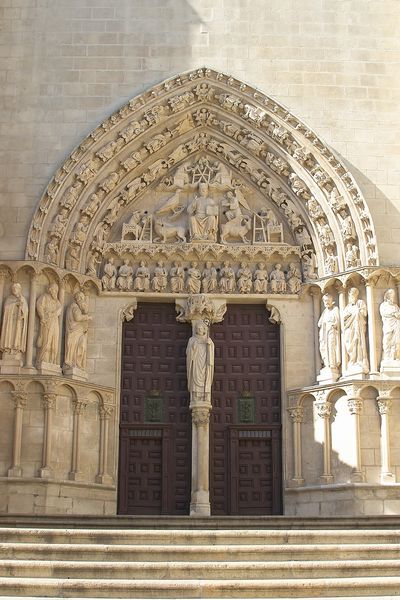
Titel: Puerta del Sarmental/Südportal der Kathedrale von Burgos
Standort: Burgos, Kathedrale (EU - E)
Schlagwörter: gott, schatten, grün, grau, hell, marmor, säule, tür, ornament, architektur, barock, mensch, stein, kirche, gotik, skulptur, statue, relief, bogen, mauer, figuren, kuppel, treppe, dunkelrot, verzierung, aufgang, stufe, stufen, lichteinfall, plastik, geschlossen, tor, foto, eingang, torbogen, fries, portal, sandstein, spitzbogen, kapelle, heilige, kapitel, tympanon, halbsäulen, freis, gewände, eingangstür, apostel, gotisches kirchenportal